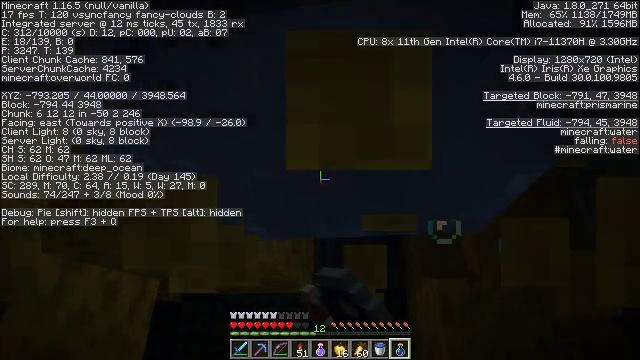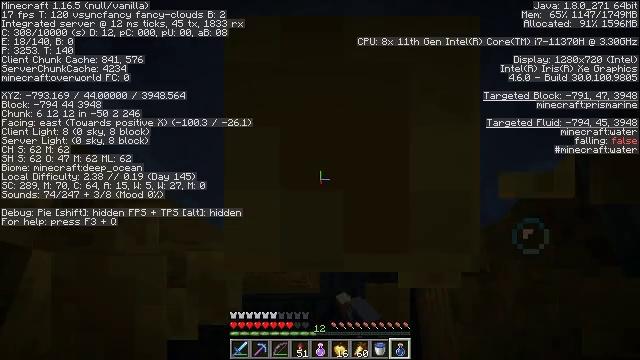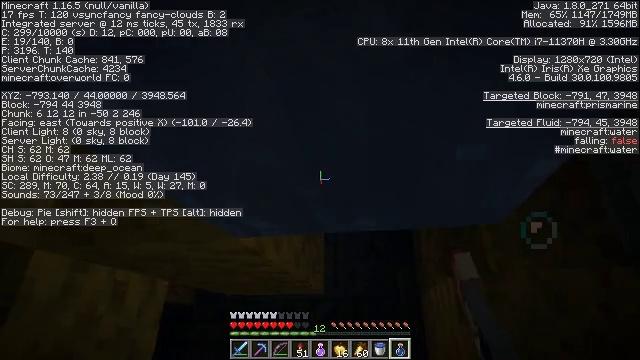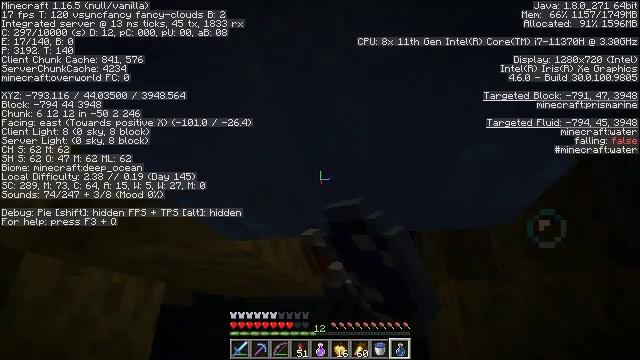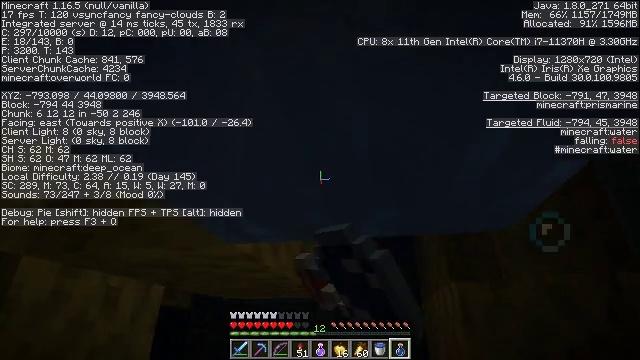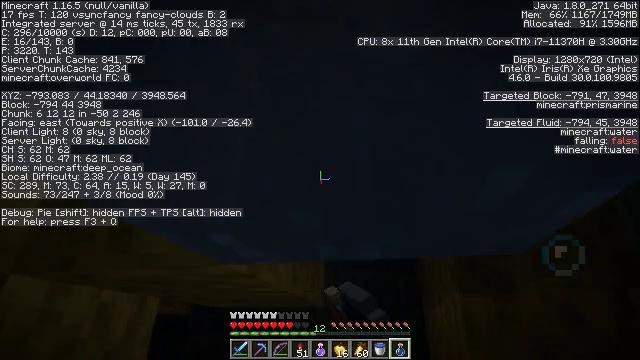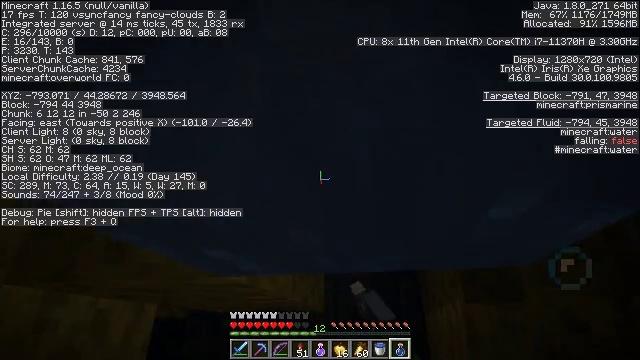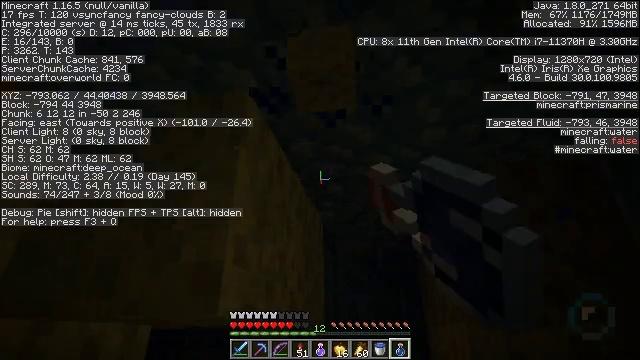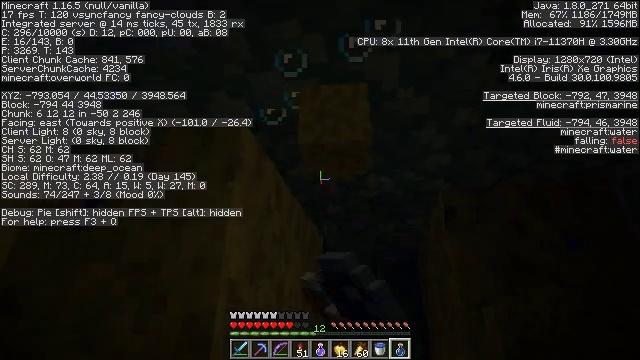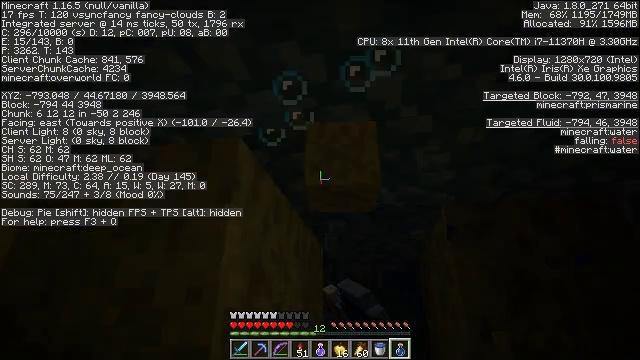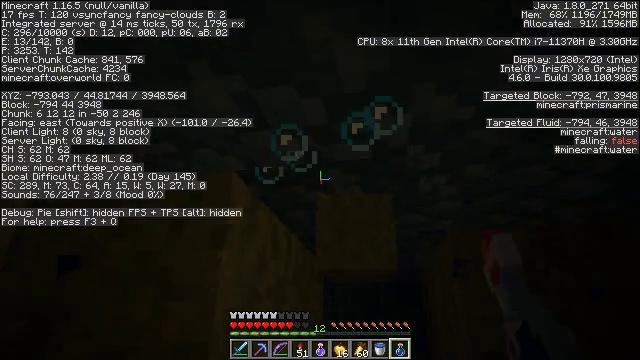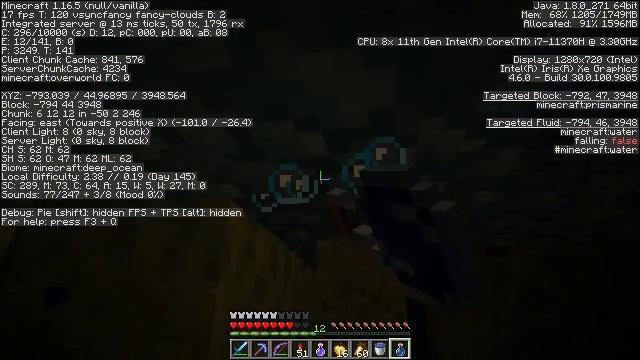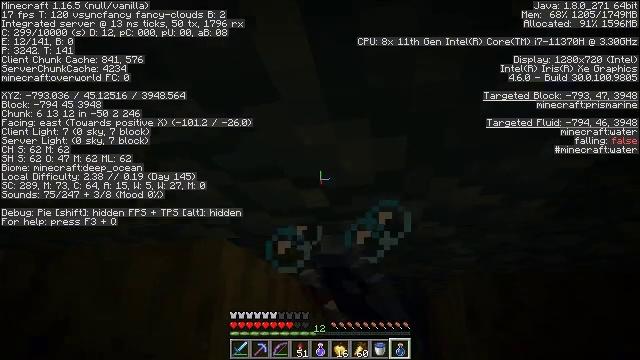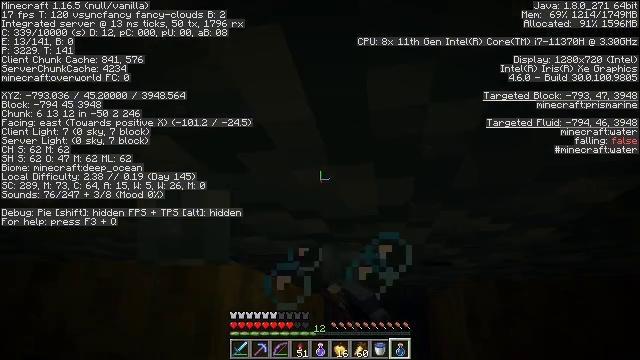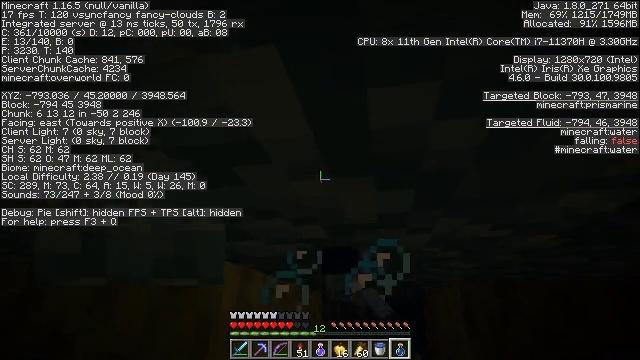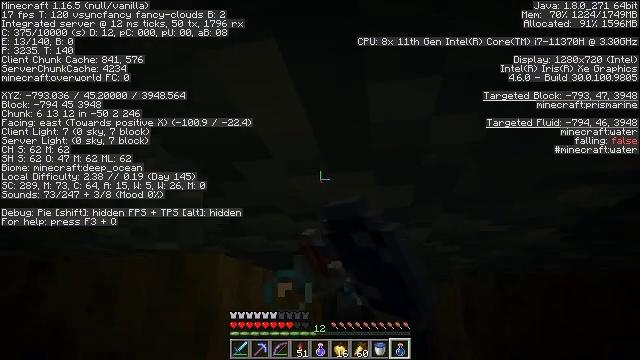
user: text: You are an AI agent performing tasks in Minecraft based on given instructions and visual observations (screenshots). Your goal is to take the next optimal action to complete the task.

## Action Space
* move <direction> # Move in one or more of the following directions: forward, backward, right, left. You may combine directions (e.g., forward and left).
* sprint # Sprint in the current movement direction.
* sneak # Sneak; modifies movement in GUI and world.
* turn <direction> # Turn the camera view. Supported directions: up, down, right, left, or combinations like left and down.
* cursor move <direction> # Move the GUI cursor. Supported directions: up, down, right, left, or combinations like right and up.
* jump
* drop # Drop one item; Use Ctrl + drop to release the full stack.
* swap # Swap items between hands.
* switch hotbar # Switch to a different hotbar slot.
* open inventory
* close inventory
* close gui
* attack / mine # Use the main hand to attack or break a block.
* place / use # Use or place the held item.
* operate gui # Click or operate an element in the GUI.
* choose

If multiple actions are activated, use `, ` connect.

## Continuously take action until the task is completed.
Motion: motion action
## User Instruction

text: Chisel away prismarine blocks.
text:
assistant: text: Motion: turn left, attack / mine
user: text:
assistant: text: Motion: attack / mine
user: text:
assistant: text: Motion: attack / mine, jump
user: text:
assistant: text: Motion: attack / mine, jump
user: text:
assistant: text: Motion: attack / mine, jump
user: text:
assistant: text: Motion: attack / mine, jump
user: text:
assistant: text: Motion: attack / mine, jump
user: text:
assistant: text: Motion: attack / mine, jump
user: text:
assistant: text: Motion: attack / mine, jump
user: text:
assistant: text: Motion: attack / mine, jump
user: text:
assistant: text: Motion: attack / mine, jump
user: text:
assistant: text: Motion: attack / mine, jump
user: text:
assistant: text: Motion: turn down, attack / mine, jump
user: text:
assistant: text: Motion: turn down, attack / mine, jump
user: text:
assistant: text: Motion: attack / mine, jump
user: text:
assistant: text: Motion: turn left and down, attack / mine, jump
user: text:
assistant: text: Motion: turn down, attack / mine, jump
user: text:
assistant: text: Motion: attack / mine, jump
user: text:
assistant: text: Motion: attack / mine, jump
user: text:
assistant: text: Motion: attack / mine, jump
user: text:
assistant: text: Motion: turn left and down, attack / mine, jump
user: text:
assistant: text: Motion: turn left and down, attack / mine, jump
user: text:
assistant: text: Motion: turn left, attack / mine, jump
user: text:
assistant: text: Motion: attack / mine, jump
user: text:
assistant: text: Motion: move forward, attack / mine, jump
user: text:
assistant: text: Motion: move forward, attack / mine, jump
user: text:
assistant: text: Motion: move forward, turn left and down, attack / mine, jump
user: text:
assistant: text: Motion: move forward, attack / mine, jump
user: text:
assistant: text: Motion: attack / mine, jump
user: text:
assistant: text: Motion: attack / mine, jump